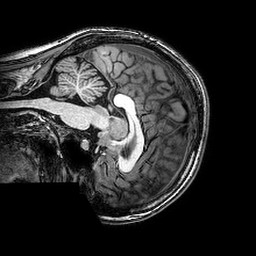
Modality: T1w
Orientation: sagittal
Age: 22
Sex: female
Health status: healthy
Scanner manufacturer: philips
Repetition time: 0.008175 s
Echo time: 0.00374 s